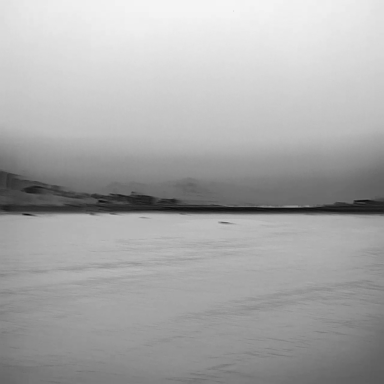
There are two bulk_carriers in the infrared image.